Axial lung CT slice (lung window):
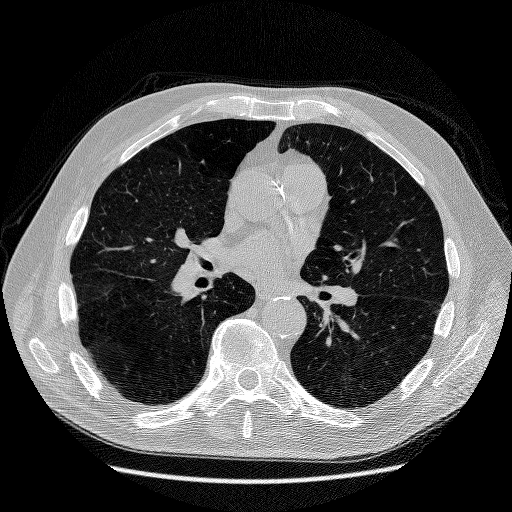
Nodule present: no